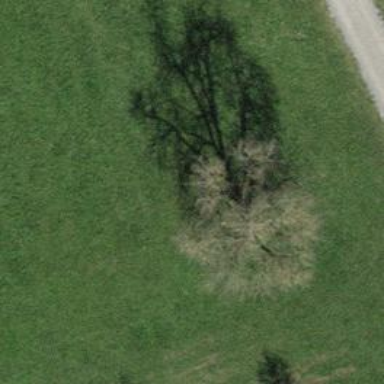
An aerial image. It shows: Beautiful tree in nature.